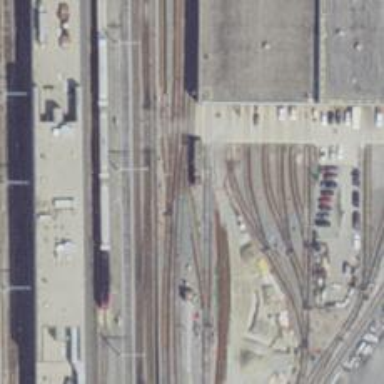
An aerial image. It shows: Electrified rail passing through service yard.